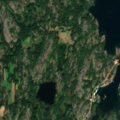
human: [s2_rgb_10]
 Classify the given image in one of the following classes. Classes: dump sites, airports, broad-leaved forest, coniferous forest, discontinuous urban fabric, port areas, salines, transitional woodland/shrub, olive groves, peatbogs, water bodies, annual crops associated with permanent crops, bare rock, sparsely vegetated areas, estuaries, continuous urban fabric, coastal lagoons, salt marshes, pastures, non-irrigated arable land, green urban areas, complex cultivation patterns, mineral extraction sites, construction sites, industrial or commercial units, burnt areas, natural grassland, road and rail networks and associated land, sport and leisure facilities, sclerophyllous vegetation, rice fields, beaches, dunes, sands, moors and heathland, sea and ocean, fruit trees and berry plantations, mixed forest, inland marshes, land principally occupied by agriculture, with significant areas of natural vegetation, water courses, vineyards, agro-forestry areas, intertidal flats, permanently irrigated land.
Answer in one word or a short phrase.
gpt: broad-leaved forest, bare rock, sea and ocean